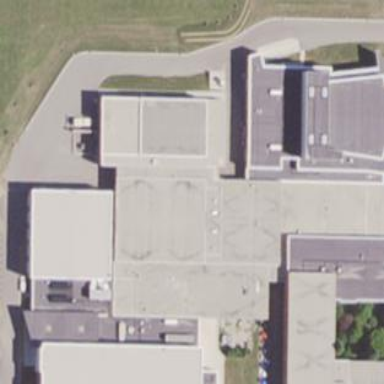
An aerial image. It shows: School building.